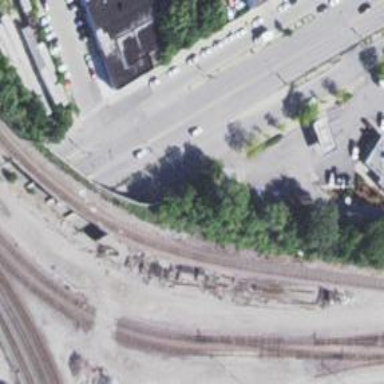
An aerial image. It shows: Abandoned railway siding.